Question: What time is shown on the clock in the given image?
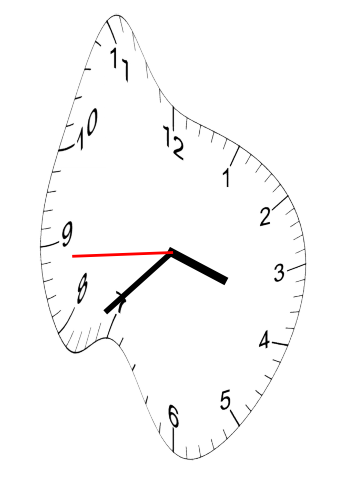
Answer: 03:37:44